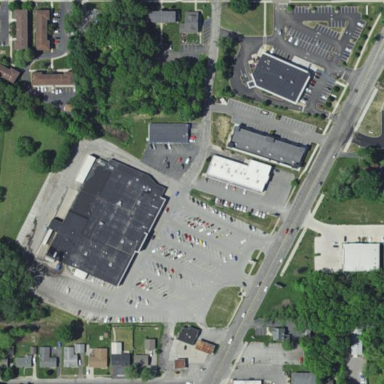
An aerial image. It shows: Retail area.